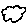
Label: cloud